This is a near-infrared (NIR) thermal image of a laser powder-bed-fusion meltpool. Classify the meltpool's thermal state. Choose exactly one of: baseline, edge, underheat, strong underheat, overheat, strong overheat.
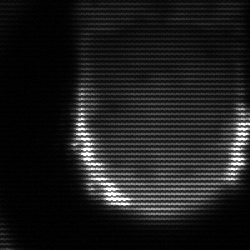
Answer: strong underheat